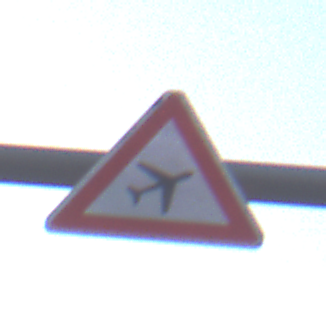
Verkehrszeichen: FlugbetriebLinks
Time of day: SunriseSunset
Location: Outdoor (Urban)
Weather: Clear
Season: NotSpecified
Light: Natural